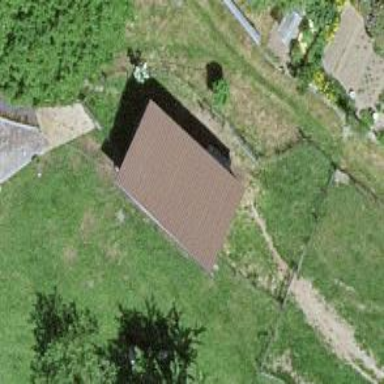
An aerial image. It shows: Rural barn.